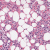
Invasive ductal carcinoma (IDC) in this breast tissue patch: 1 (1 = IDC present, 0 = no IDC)